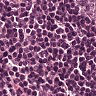
Metastatic tissue present: no